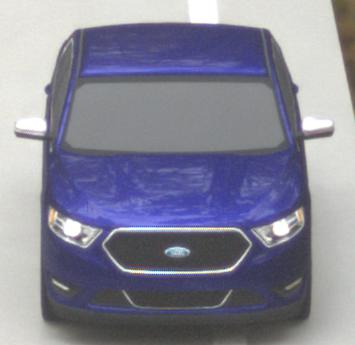
Make: Ford
Model: Taurus
Detailed model: SHO
Model produced from: 2012
Model produced until: 2019
Doors: 4
Color: blue
Road condition: wet road
Daytime: morning or afternoon
Contrast: low contrast